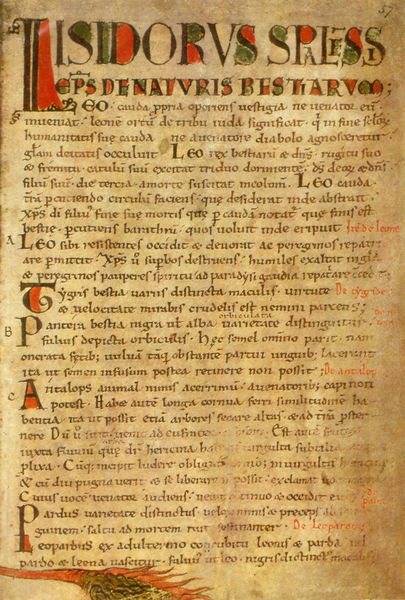
Titel: Liber Floridus
Künstler: Lambert von St. Omer
Standort: Herstellungsort: St. Omer (EU - F - Artois)
Institution: Gent, Universitätsbibliothek,
Schlagwörter: feuer, grün, schmuck, schwarz, rot, gold, blatt, schwanz, schrift, ähre, buch, initialen, seite, illustration, text, buchstaben, initiale, überschrift, pergament, löwe, leo, handschrift, latein, tiger, insular, buchmalerei, codex, bestiarium, lateinich, isidorus spess, lisidorus, isidorus, spalessi, pardus, isidor